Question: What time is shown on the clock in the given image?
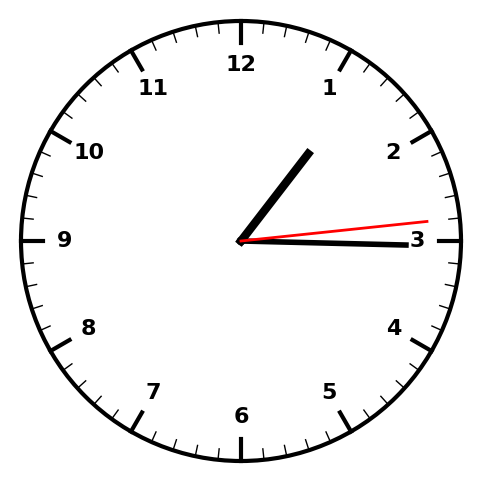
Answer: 01:15:14